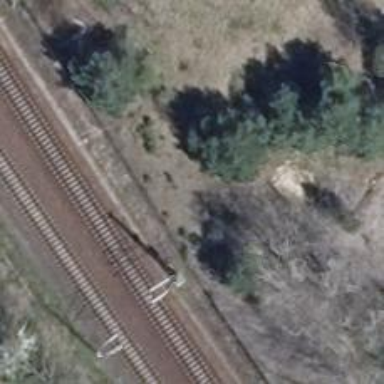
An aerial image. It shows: Abandoned railway spur.